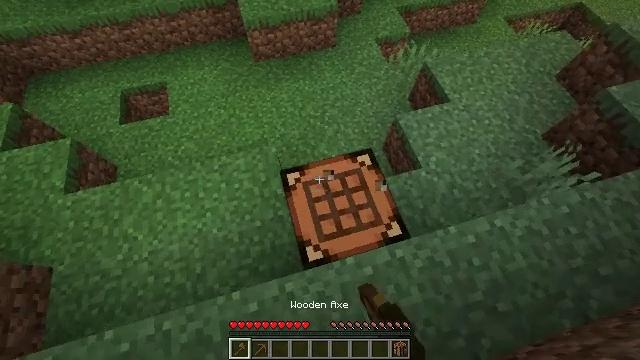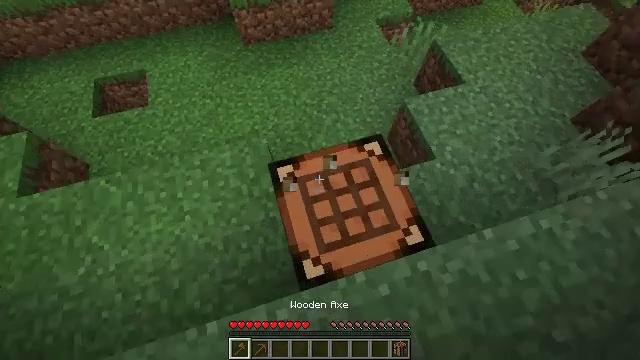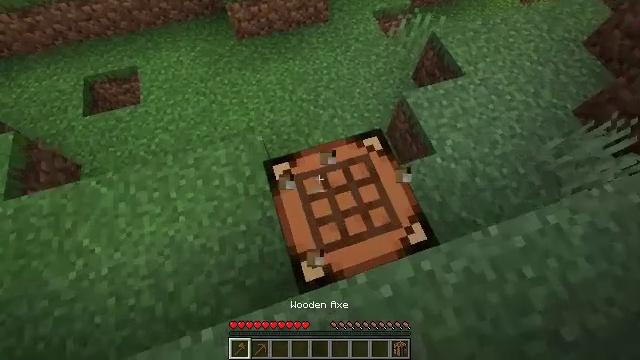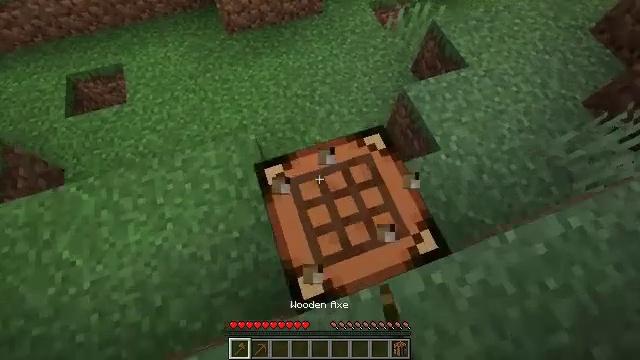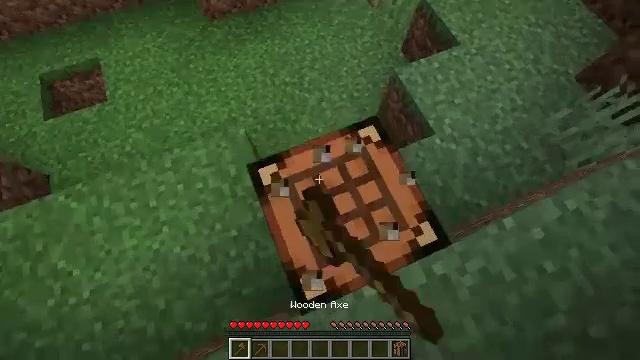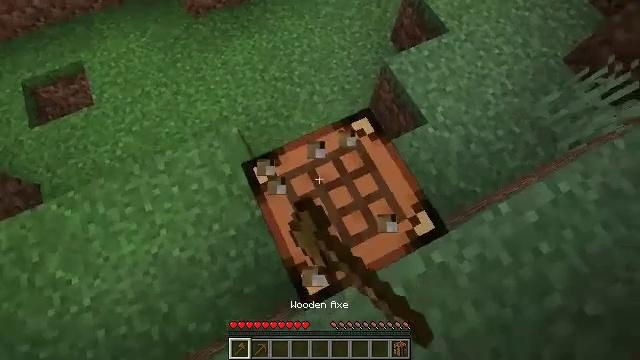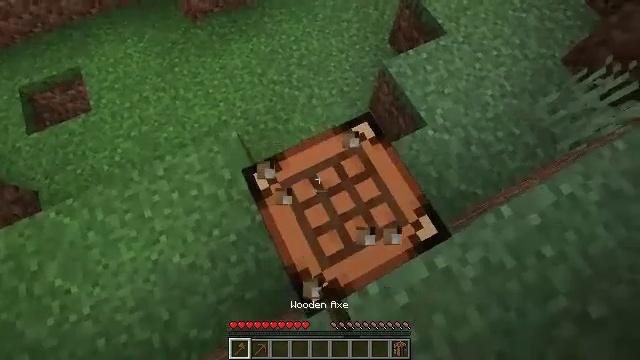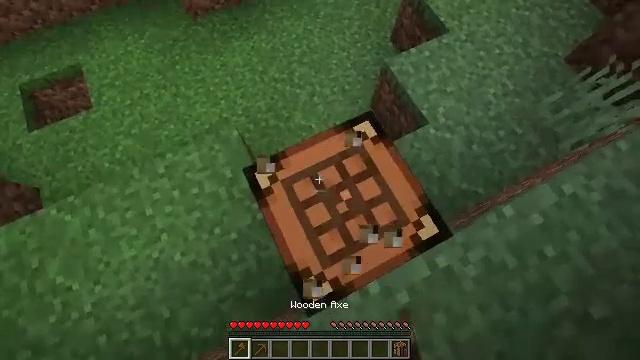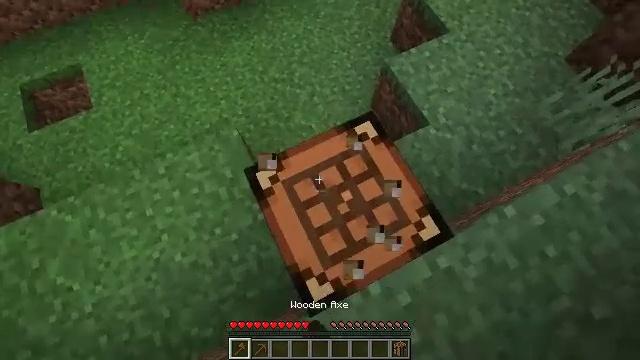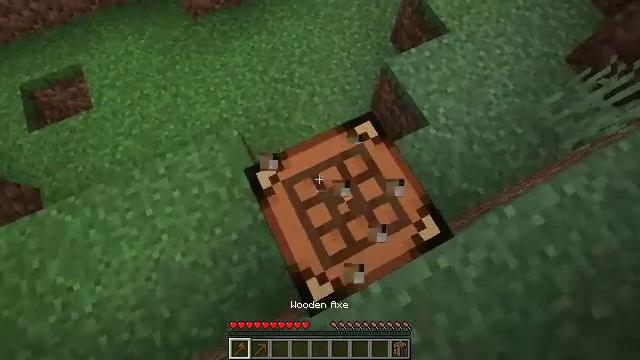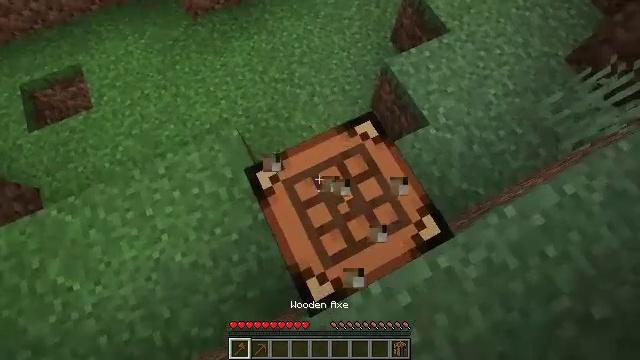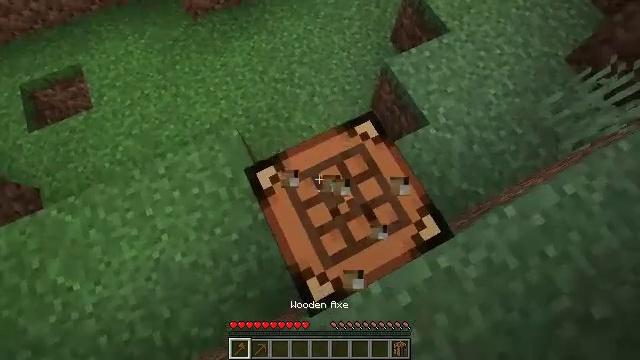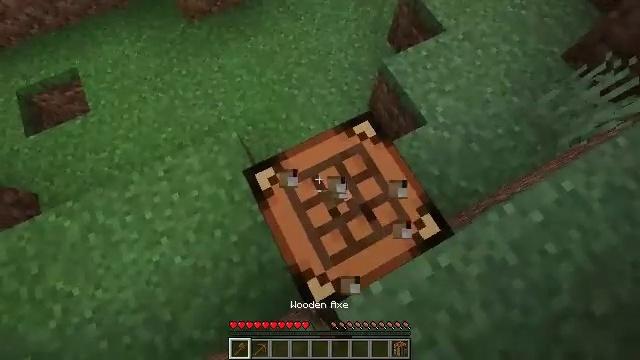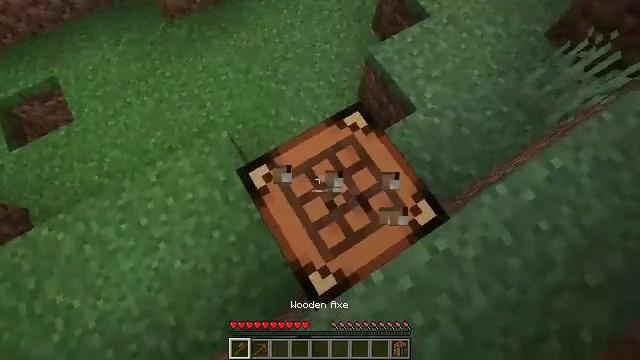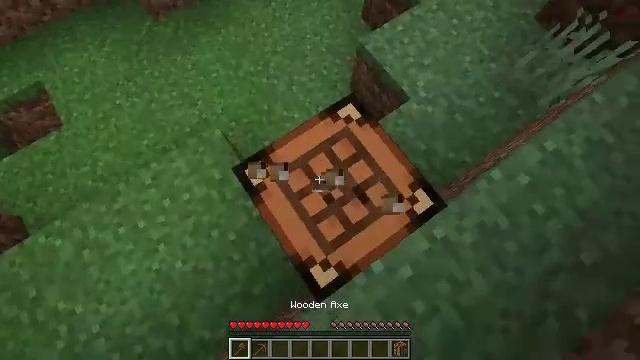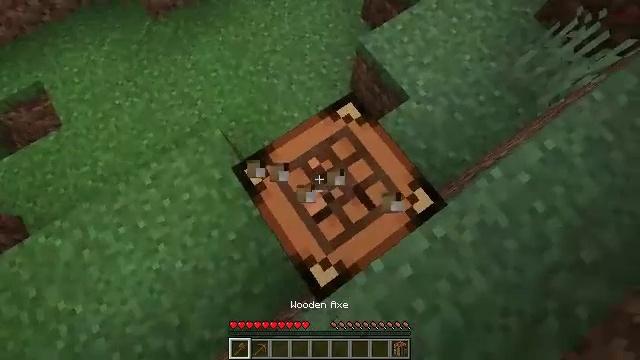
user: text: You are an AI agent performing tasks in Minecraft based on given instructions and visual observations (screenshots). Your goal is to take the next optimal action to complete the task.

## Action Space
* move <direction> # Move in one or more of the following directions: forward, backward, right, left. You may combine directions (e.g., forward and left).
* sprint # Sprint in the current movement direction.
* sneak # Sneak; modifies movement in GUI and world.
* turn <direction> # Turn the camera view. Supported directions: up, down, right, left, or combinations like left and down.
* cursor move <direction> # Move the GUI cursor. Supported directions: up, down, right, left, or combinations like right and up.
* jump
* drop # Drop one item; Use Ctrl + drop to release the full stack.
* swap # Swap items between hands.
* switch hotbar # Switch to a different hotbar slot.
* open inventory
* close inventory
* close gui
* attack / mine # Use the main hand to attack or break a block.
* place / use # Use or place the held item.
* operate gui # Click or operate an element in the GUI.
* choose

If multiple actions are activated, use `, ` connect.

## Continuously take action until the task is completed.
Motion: motion action
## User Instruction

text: Attack the crafting table to break it.
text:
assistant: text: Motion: turn right, attack / mine
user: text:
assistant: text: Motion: turn right, attack / mine
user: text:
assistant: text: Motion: turn right, attack / mine
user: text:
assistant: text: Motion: turn right and down, attack / mine
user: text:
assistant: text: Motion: turn right and down, attack / mine
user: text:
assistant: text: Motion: attack / mine
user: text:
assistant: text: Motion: attack / mine
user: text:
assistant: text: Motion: attack / mine
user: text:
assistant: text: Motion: attack / mine
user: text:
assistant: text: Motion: attack / mine
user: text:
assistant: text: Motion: attack / mine
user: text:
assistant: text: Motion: attack / mine
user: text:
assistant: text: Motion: turn right and down, attack / mine
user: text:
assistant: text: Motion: turn right and down, attack / mine
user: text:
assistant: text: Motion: attack / mine
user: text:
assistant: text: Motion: attack / mine
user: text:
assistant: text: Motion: attack / mine
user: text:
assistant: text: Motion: attack / mine
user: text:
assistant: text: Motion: attack / mine
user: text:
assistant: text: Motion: attack / mine
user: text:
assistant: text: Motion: turn right, attack / mine
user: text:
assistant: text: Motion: turn right, attack / mine
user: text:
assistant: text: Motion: attack / mine
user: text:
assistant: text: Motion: turn right, attack / mine
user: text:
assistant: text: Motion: turn right, attack / mine
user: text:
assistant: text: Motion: turn right, attack / mine
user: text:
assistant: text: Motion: turn right, attack / mine
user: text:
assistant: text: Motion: move forward and move left, turn right, attack / mine
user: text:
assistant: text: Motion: move forward and move left, attack / mine
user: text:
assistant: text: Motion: move forward and move left, turn right, attack / mine